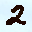
Label: 2